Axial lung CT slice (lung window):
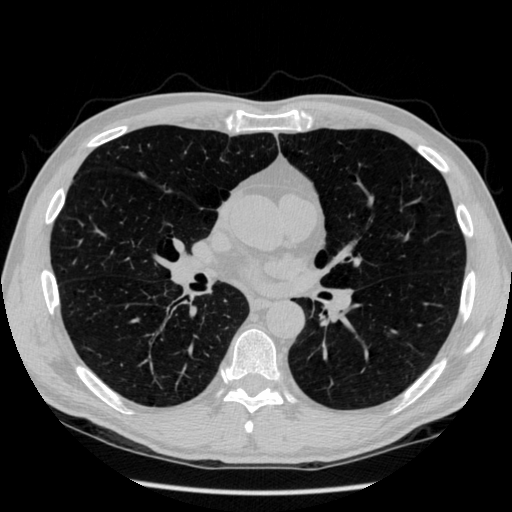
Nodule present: no